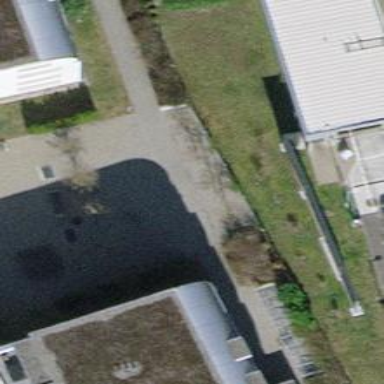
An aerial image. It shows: Sidewalk along the footway.